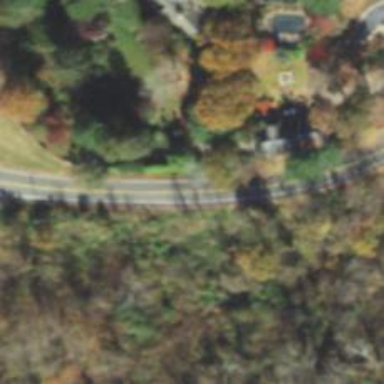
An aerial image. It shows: Tertiary road.